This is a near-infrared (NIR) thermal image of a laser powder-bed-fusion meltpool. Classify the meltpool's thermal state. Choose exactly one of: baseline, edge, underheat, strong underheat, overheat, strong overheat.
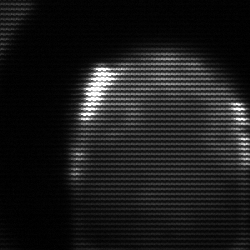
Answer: edge